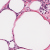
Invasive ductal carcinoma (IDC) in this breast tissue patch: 0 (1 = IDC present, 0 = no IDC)